Current action and preconditions to check: trajectory_clear

Your task: For each precondition in the list above, predict whether it will hold at this action.

Consider the current scene as observed from the mobile robot's camera, and analyze the predicted future states of all dynamic agents (e.g., people, animals, vehicles, or any moving entities) within the NEXT SECOND.

IMPORTANT: Only answer "very likely" if you are absolutely certain—based on strong, clear evidence—that a dynamic agent will violate the precondition in the predicted future state. Do NOT answer "very likely" for unlikely, ambiguous, or low-probability risks.

Ask yourself for each precondition: Is there a high probability, with clear and convincing evidence, that the predicted future states of any dynamic agent will interfere with the predicted future state of the currently executing action within the NEXT SECOND, causing that precondition to fail?

Assess the risk level based on these predictions. Use "likely" or "very likely" if motions create a clear risk of interference.

Use "neutral" or "improbable" if agents are nearby but their predicted paths are clearly diverging or non-conflicting.

Failure Risk Categories: "very improbable", "improbable", "neutral", "likely", "very likely"

Answer Format: Output ONLY the probability_of_failure value from these categories: "very improbable", "improbable", "neutral", "likely", "very likely"

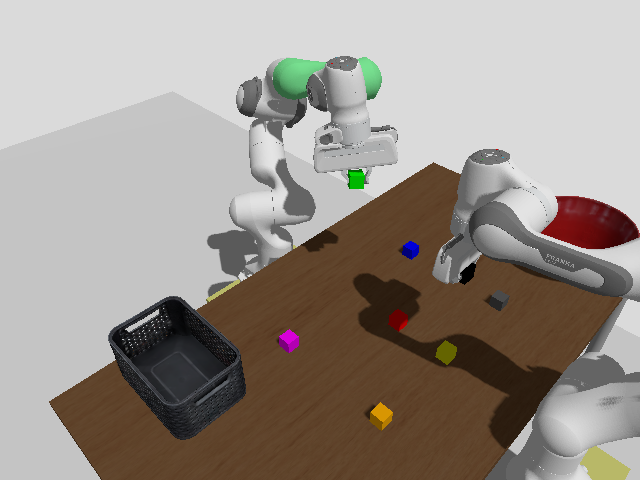

Answer: very improbable